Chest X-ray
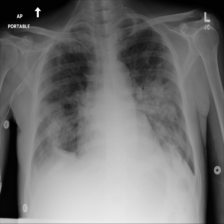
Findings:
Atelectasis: negative
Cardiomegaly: negative
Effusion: negative
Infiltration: negative
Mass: negative
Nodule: negative
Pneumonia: negative
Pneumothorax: negative
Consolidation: negative
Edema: negative
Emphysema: negative
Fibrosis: negative
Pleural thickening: negative
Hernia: negative